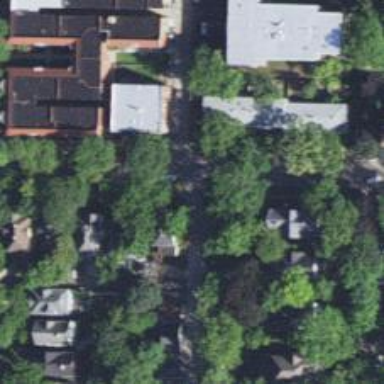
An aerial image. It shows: Alley classified as service road.